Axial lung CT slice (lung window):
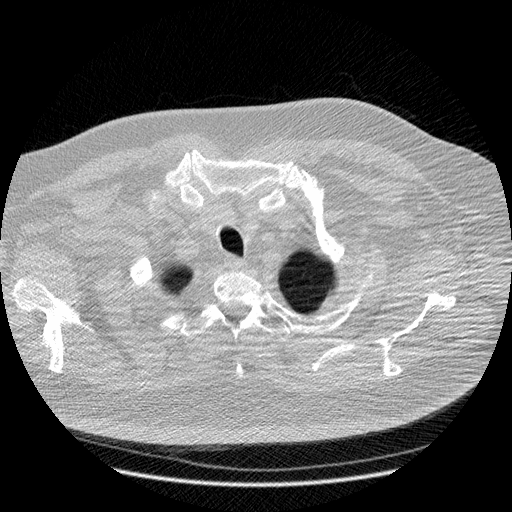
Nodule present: no